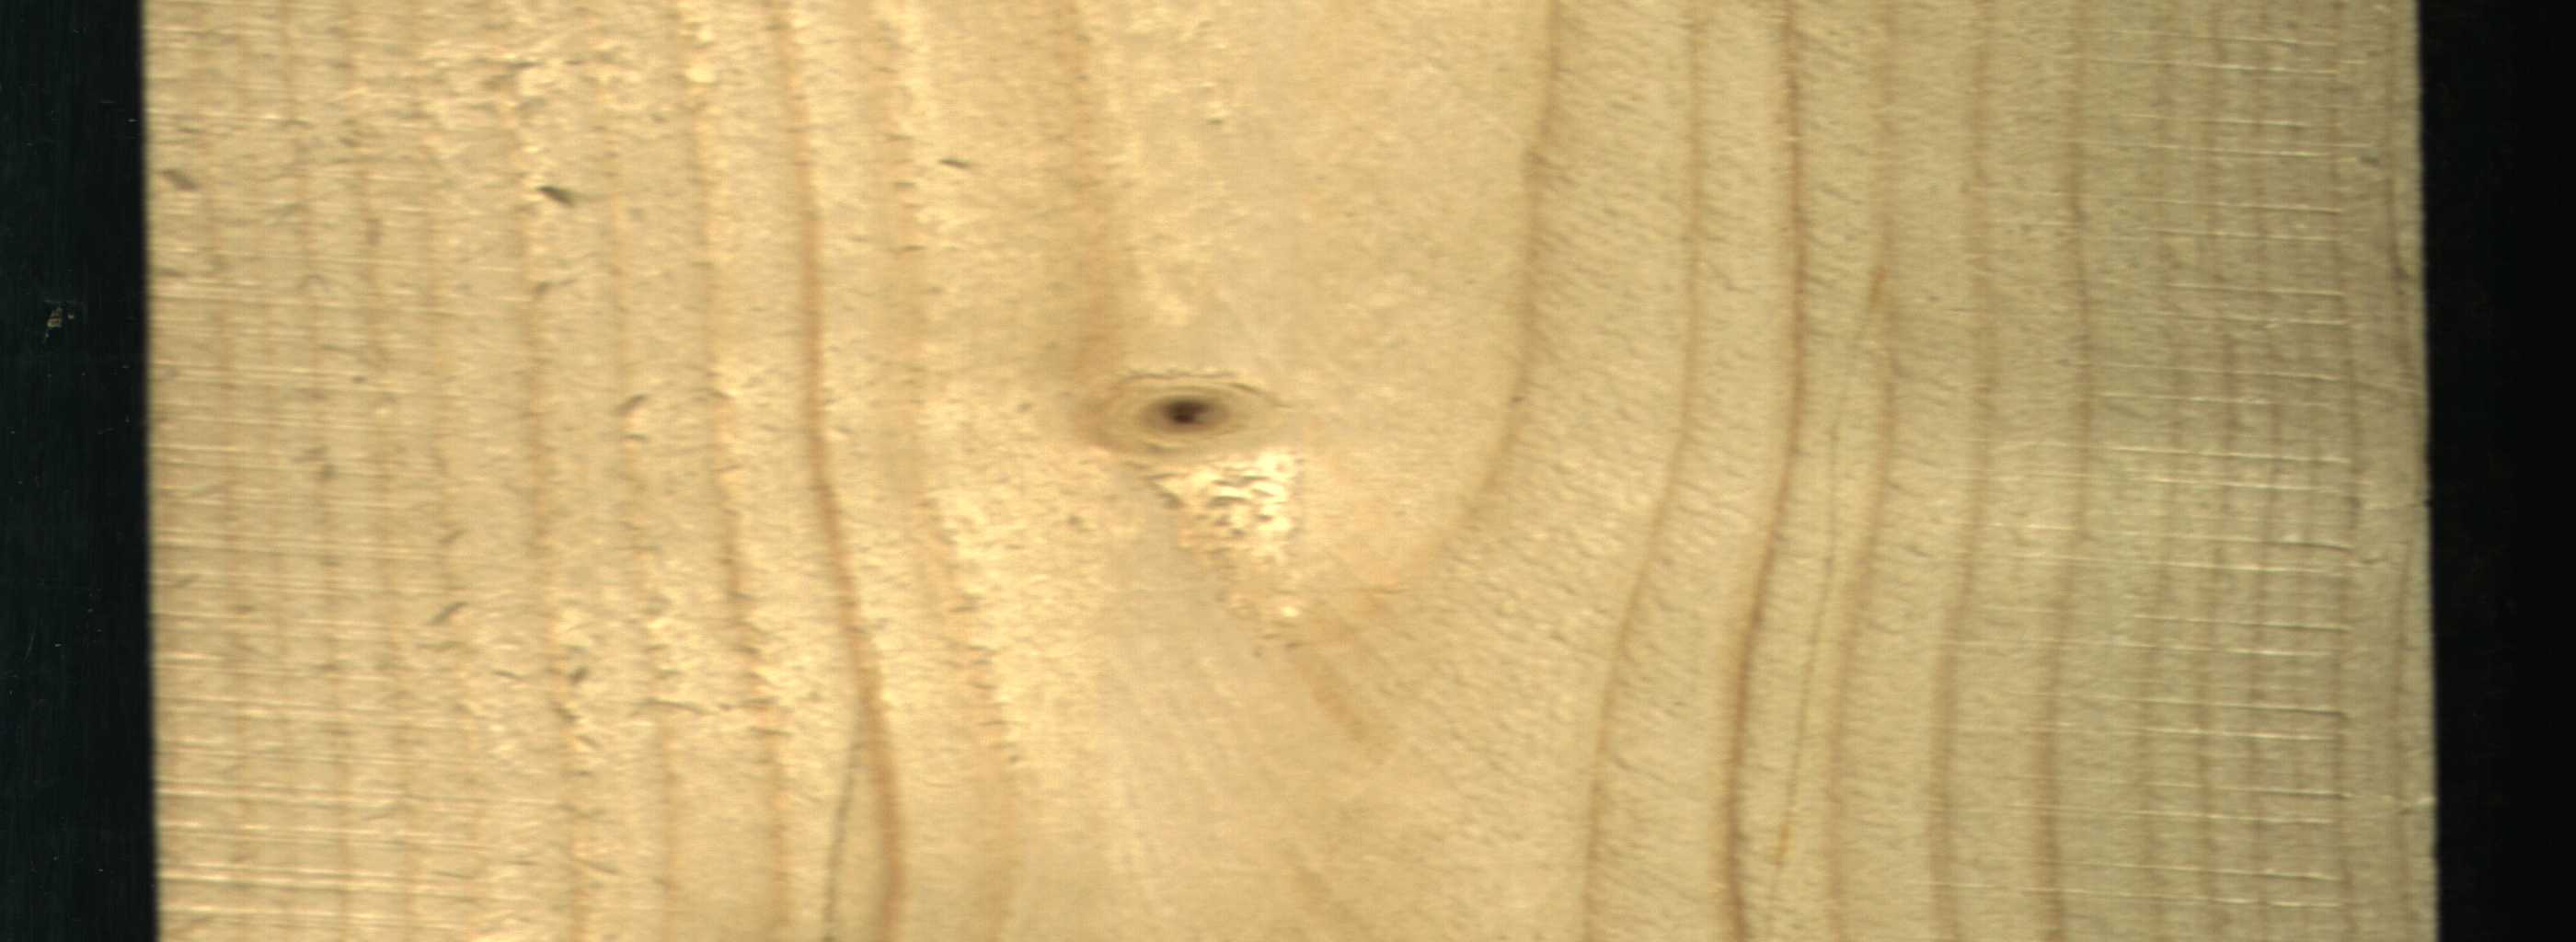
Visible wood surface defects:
Live_Knot